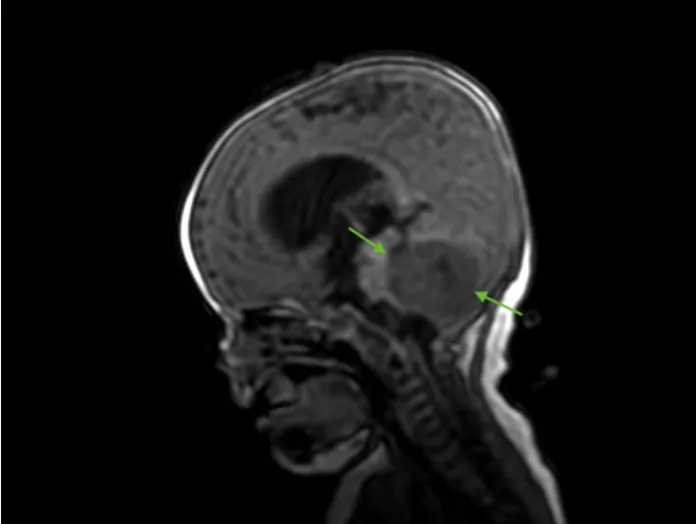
Brain MRI (sagittal T2 + C). Preoperative MRI shows a posterior fossa tumor (green arrows).
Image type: radiology (mri)